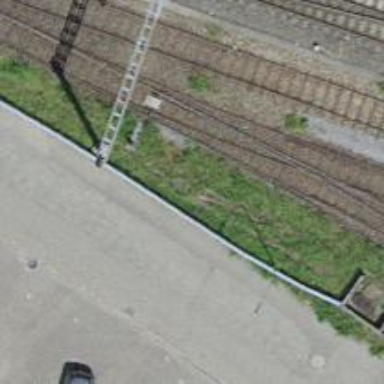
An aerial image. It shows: Railway switch.